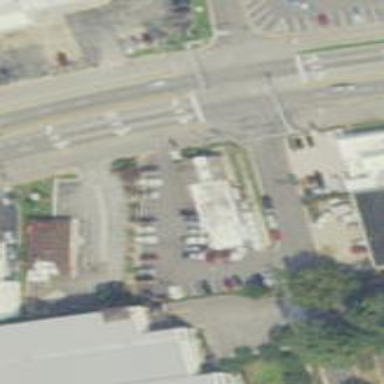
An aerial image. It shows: Retail area.